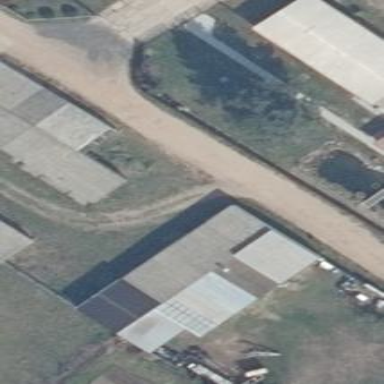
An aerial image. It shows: Group of garages.